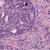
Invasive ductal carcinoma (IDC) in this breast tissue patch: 1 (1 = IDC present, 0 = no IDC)